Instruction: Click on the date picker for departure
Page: home
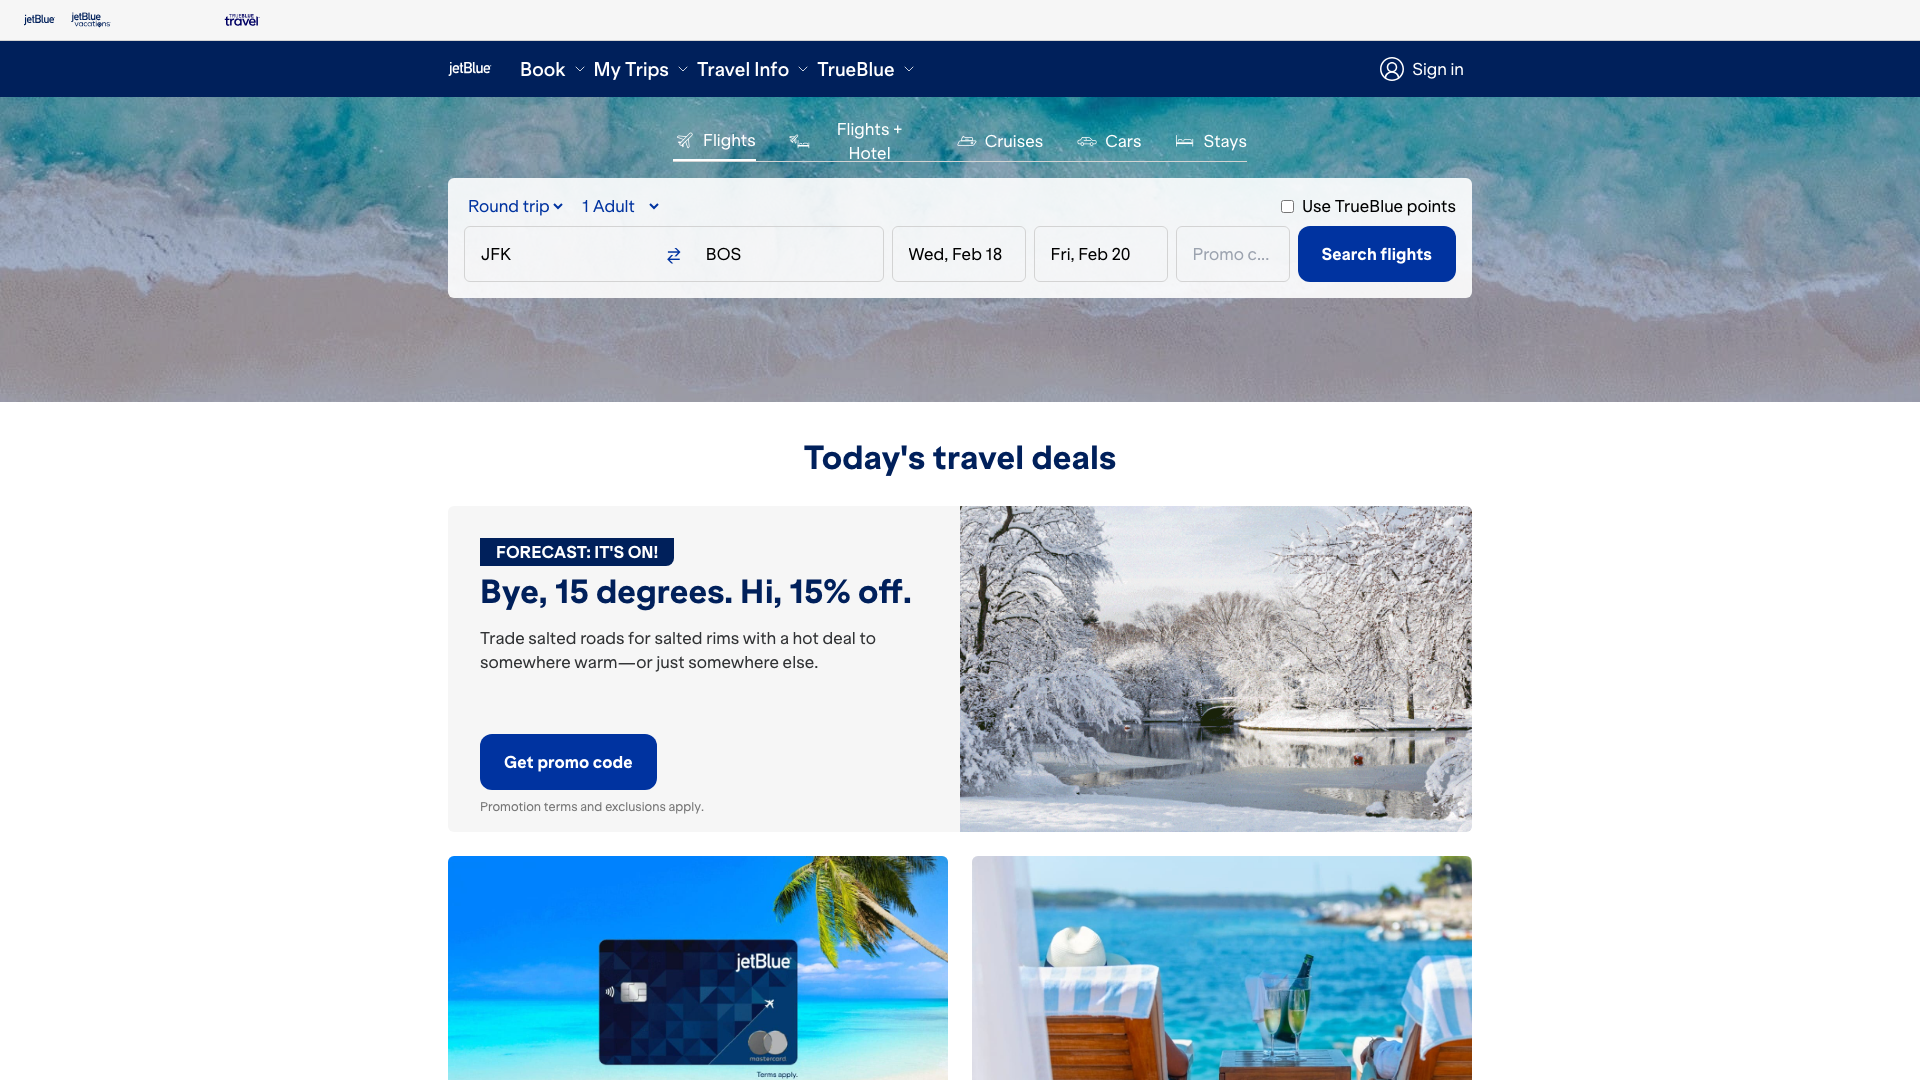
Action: click